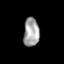
Tissue: prostate
Cell type: T cells
Senescence score: 0.2166
Nuclear area (px): 448
Mean DAPI intensity: 161.136